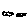
Label: cloud